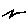
Label: zigzag